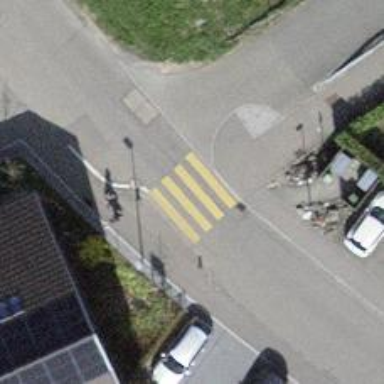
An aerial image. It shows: Uncontrolled crossing on the road.